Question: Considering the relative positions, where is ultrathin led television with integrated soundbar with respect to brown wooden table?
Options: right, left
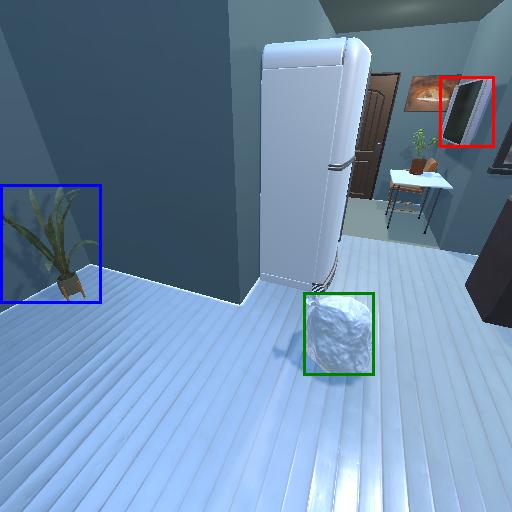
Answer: right